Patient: sex F, age 63
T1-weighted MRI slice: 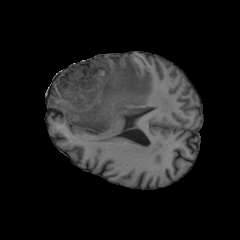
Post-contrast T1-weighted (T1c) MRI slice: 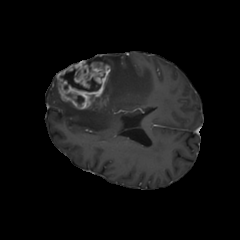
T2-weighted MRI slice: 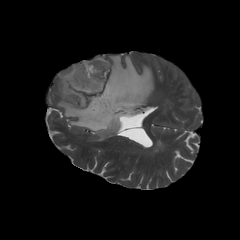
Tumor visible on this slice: yes
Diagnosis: Glioblastoma, IDH-wildtype
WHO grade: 4